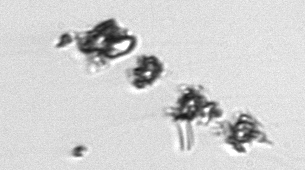
Label: Thalassiosira_TAG_external_detritus